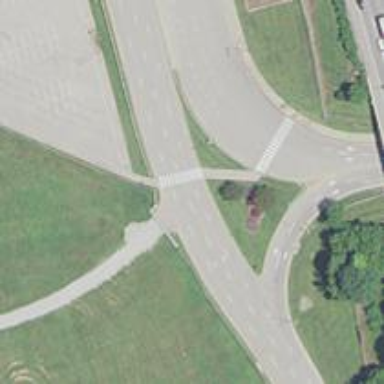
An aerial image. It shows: Footway with zebra crossing.